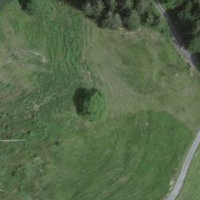
EUNIS habitat code: 23
Species observed at this site:
Geum rivale